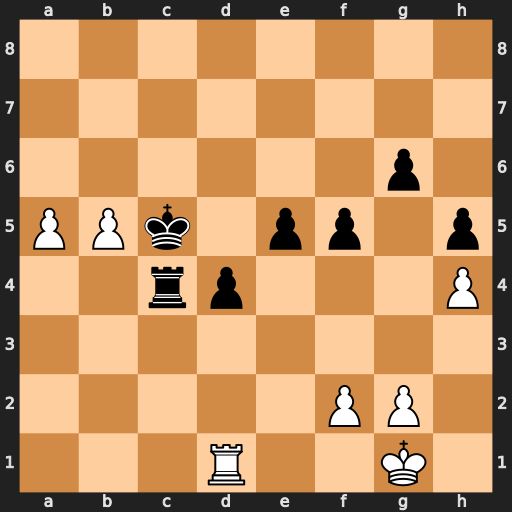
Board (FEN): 8/8/6p1/PPk1pp1p/2rp3P/8/5PP1/3R2K1
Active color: w
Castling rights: -
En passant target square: -
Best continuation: b6 Kc6 Rb1 Kb7 a6+ Kb8 b7 Ra4 Rb6